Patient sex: M
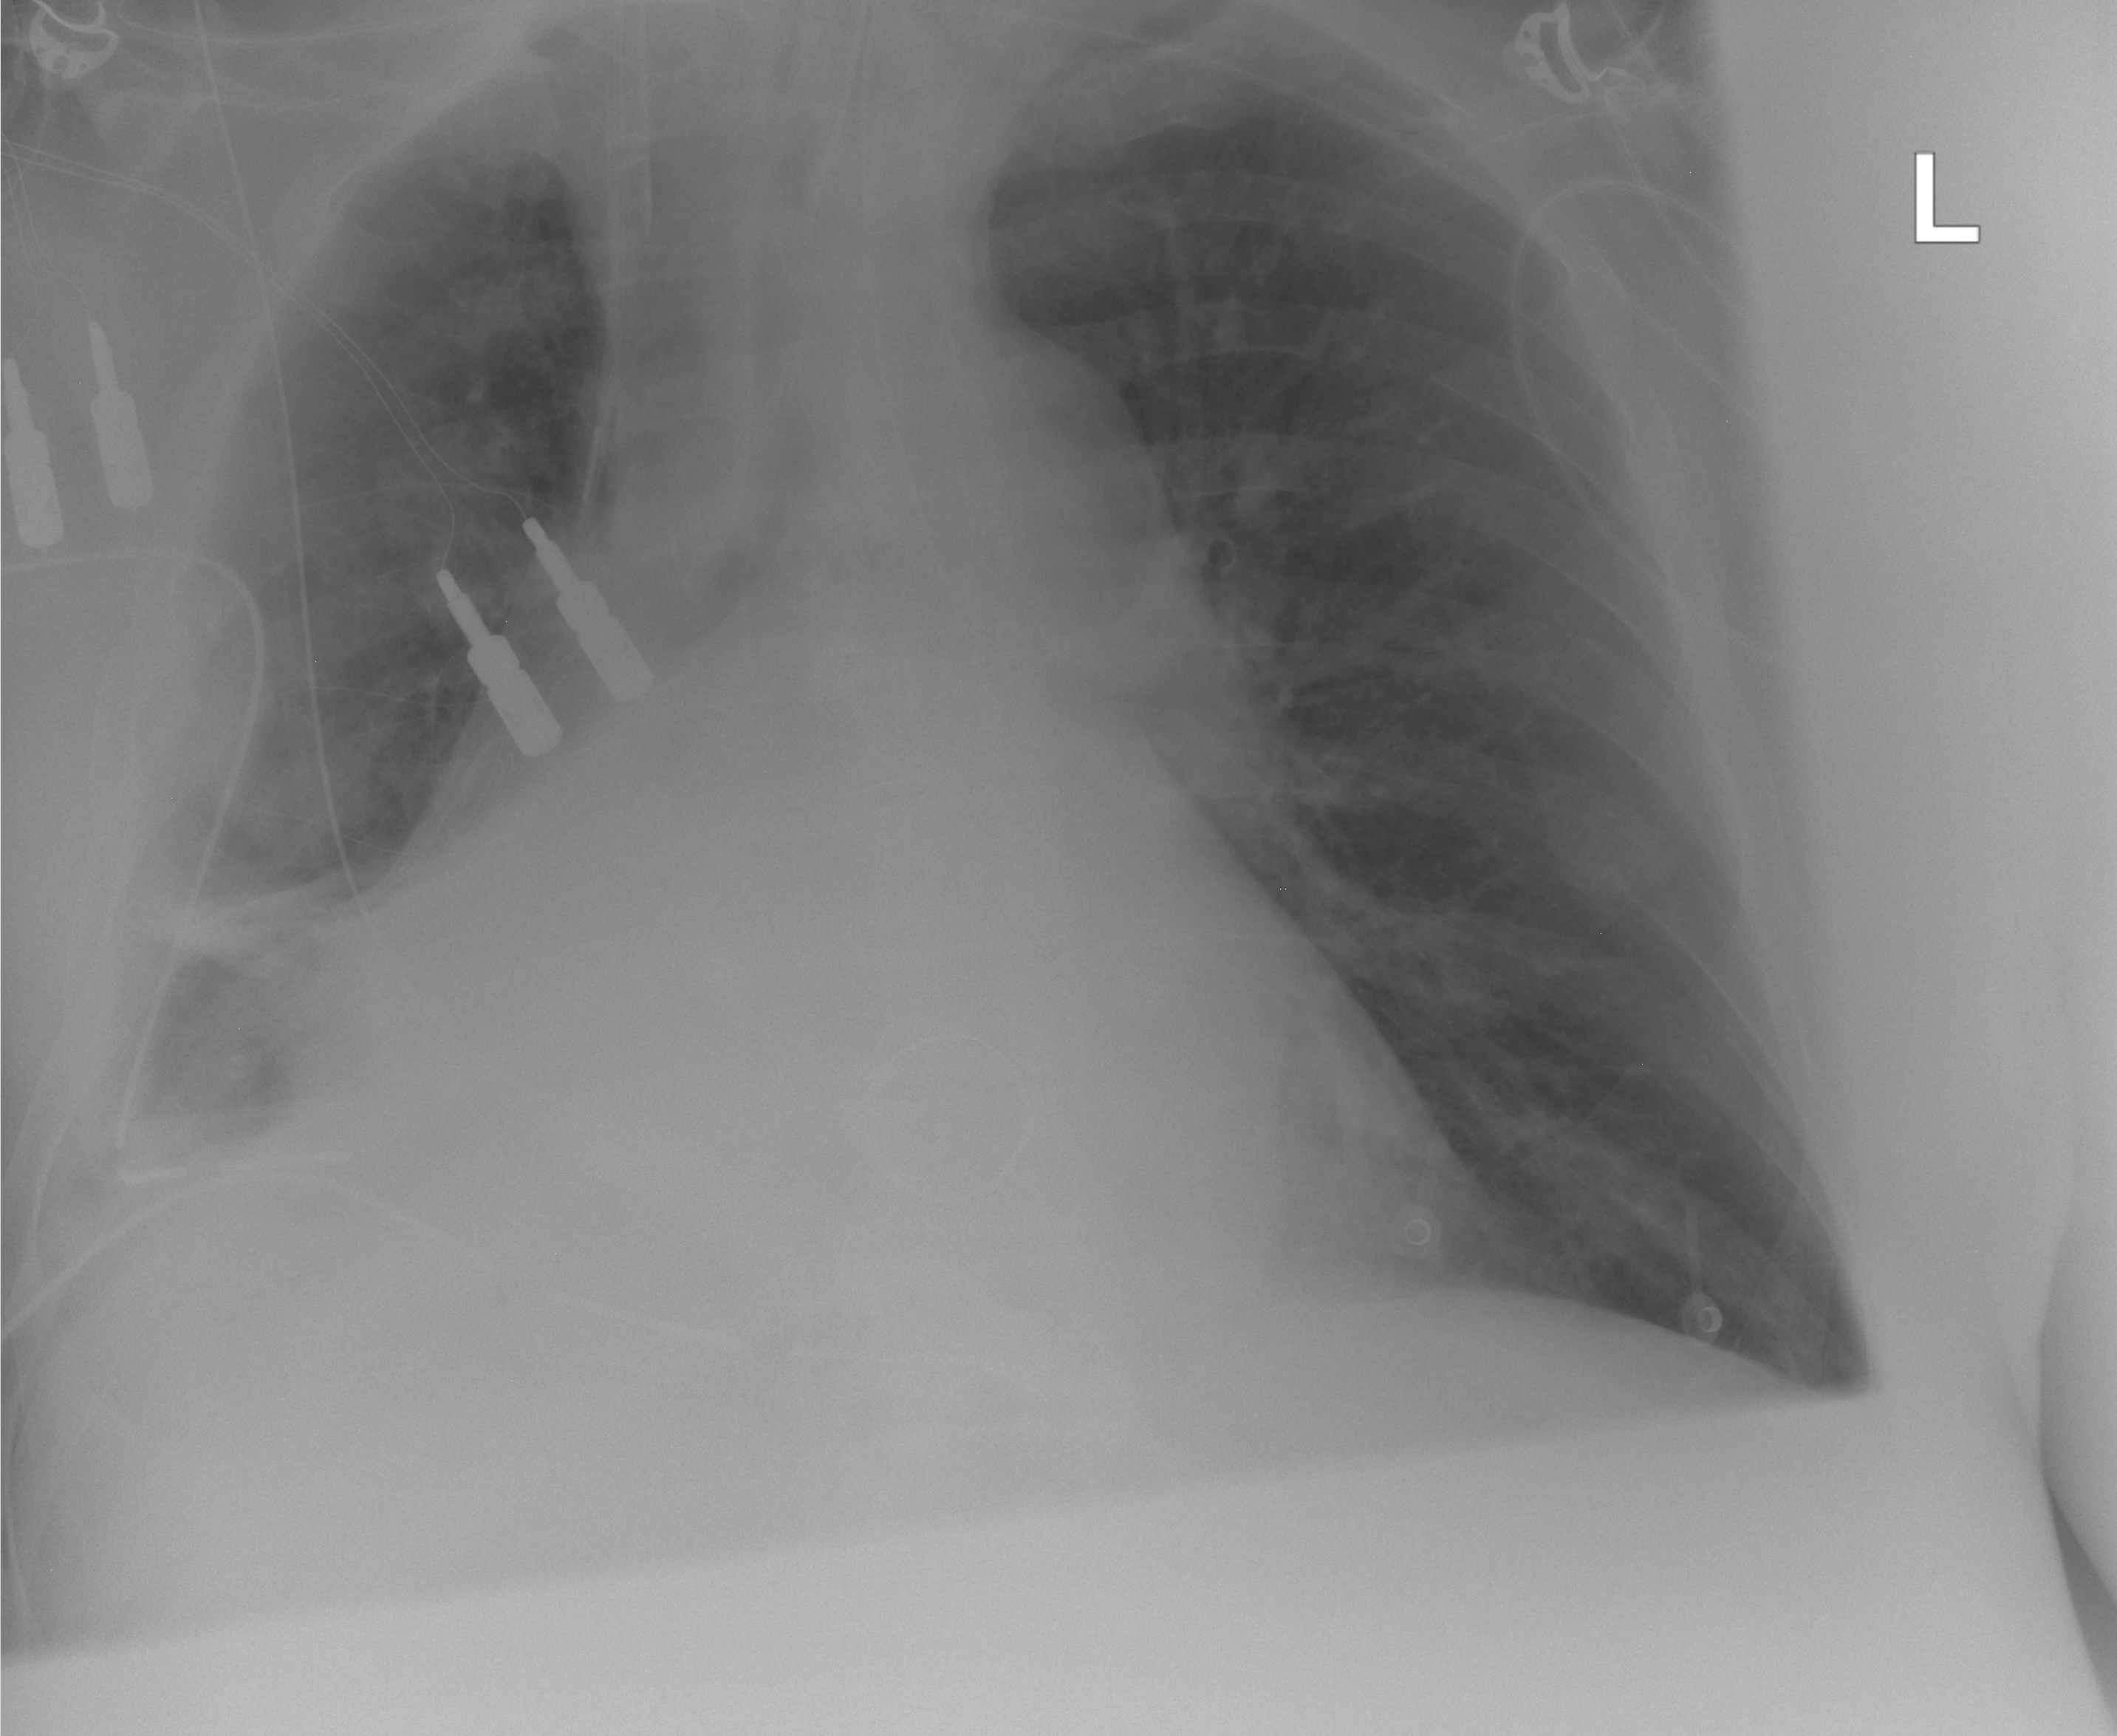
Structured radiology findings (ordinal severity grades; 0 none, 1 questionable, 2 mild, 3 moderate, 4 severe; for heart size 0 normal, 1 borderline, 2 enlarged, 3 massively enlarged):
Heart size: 0
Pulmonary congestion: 0
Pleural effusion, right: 1
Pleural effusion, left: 0
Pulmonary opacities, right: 0
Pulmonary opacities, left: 0
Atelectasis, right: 2
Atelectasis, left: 0